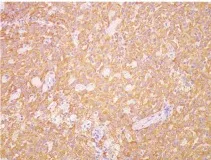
Pathological and immunohistochemical examination results. PCK positivity, magnificationx200.
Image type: pathology (immunostaining)